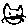
Label: cat